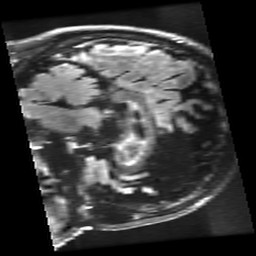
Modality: FLAIR
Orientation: sagittal
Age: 64
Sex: female
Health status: healthy
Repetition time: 12 s
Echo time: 0.09782 s